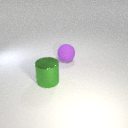
large purple rubber sphere to the right of large green metal cylinder